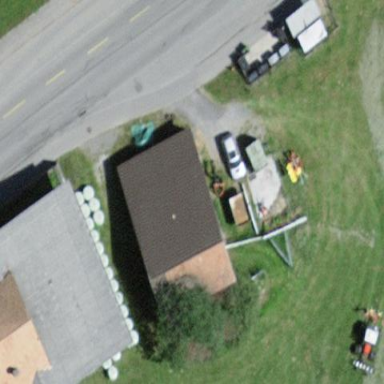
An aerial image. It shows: Rural barn.